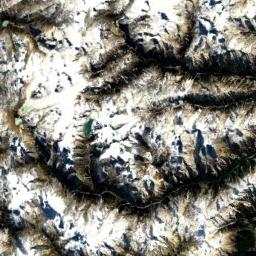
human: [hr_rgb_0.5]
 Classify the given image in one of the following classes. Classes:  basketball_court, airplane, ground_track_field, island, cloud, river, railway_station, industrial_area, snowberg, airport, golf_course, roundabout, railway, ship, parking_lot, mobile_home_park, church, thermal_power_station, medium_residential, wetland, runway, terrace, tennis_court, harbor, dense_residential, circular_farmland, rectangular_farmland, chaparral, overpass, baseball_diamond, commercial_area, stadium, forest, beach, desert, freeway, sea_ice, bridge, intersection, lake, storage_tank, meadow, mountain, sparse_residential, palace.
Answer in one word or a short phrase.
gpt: snowberg